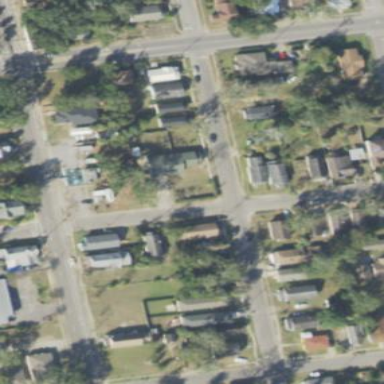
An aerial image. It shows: This residential area consists of single-family homes.